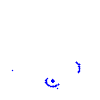
Particle: kaon